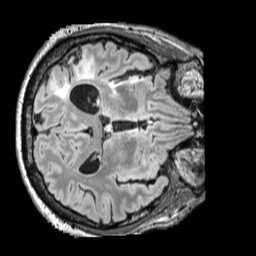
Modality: FLAIR
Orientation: axial
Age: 41
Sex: male
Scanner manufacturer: siemens
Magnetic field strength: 3 T
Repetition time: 5 s
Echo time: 0.387 s